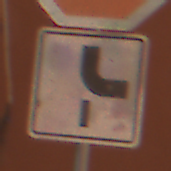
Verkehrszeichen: VerlaufVorfahrtsstrasse10
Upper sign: Stop
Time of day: MorningAfternoon
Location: Outdoor (Urban)
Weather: Clear
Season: NotSpecified
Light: Natural